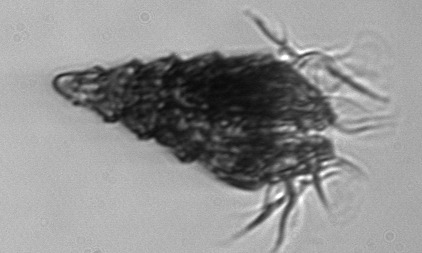
Label: Laboea_strobila